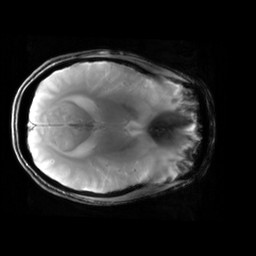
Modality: T2starw
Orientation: axial
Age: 22
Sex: female
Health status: healthy
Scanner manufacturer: siemens
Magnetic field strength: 3 T
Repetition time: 0.7 s
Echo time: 0.02 s